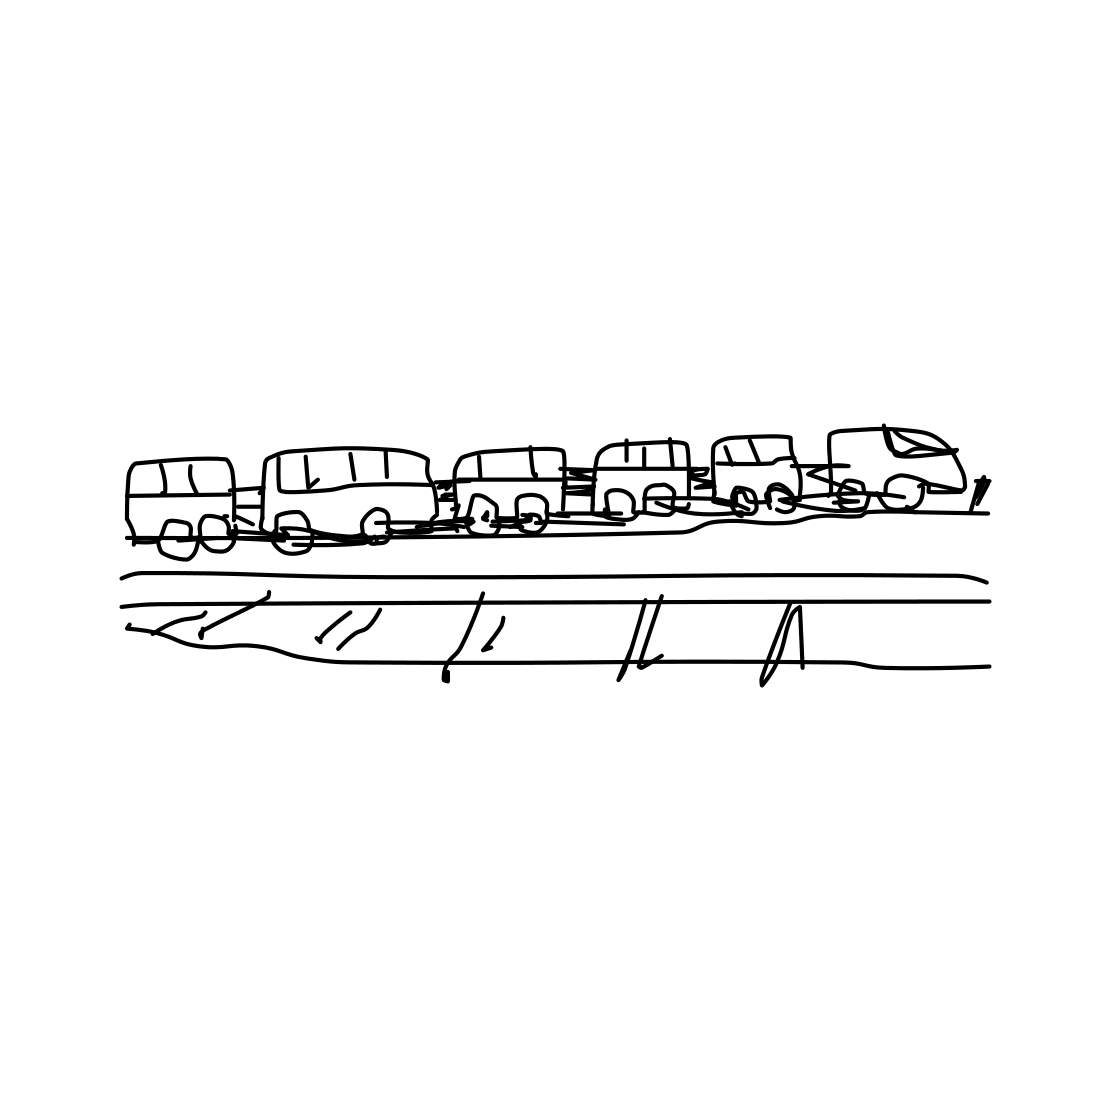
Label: train